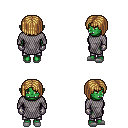
a pixel art fantasy rpg character, female body template, orc, green skin, chain mail, metal pants, blonde pageboy hairstyle, metal gloves, white slippers, four views (front, back, left, right), 2x2 character sprite sheet, small pixel art, hard edges, no anti-aliasing